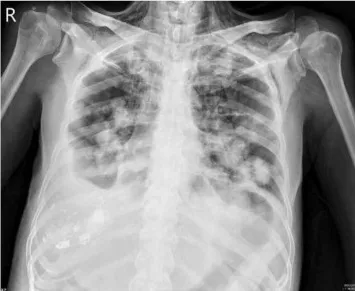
A. The anteroposterior (AP) view of the patient's chest X-ray film on 31 December 2021. Before using pembrolizumab, multiple metastatic tumors were in both lungs, and the border of each tumor was sharp and distinct. Bilateral pleural effusions were noted. Besides, the patient also had subcutaneous emphysema in the lower neck and upper chest wall, a complication of radiotherapy to his mediastinal lymphadenopathy in Dec 2021.
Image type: radiology (x_ray)